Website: crate-barrel
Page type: delivery-shipping
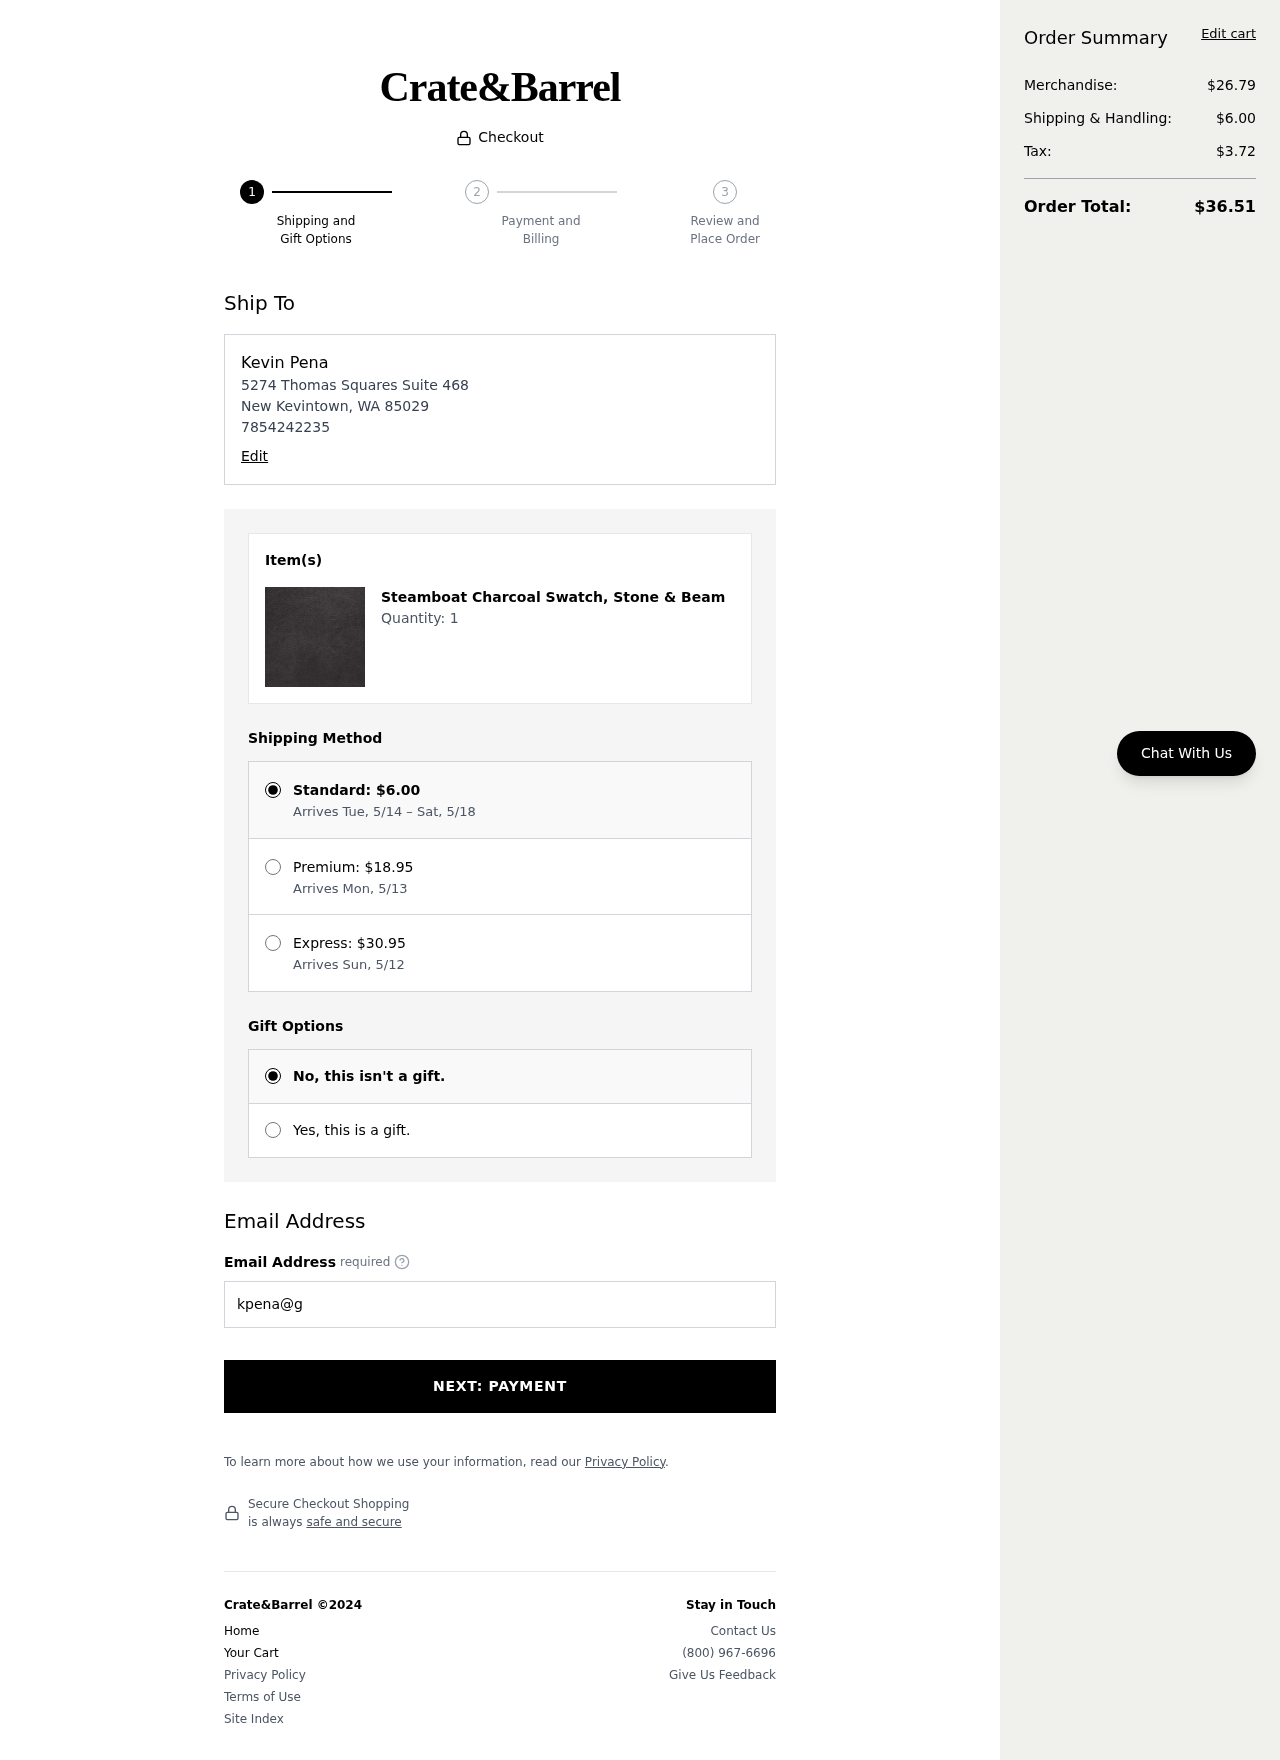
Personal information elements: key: PII_EMAIL
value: kpena@gmail.com
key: PII_FULLNAME
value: Kevin Pena
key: PII_PHONE
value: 7854242235
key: PII_STREET
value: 5274 Thomas Squares Suite 468
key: PII_CITY_STATE_ZIP
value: New Kevintown, WA 85029
Product elements: key: PRODUCT1_NAME
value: Steamboat Charcoal Swatch, Stone & Beam
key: PRODUCT1_QUANTITY
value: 1
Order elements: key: ORDER_SHIPPING_COST
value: $6.00
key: ORDER_SHIPPING_DATE
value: Arrives Tue, 5/14 – Sat, 5/18
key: ORDER_PREMIUM_SHIPPING
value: $18.95
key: ORDER_PREMIUM_DATE
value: Arrives Mon, 5/13
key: ORDER_EXPRESS_SHIPPING
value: $30.95
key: ORDER_EXPRESS_DATE
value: Arrives Sun, 5/12
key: ORDER_SUBTOTAL
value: $26.79
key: ORDER_TAX
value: $3.72
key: ORDER_TOTAL
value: $36.51